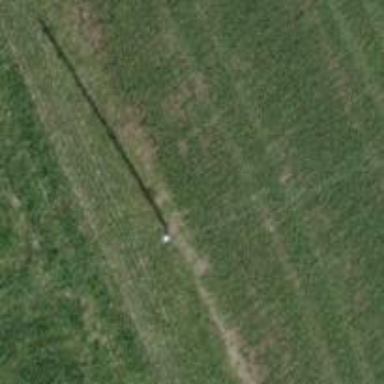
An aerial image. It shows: Straight power pole managing the electricity lines.